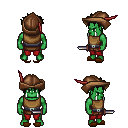
a pixel art fantasy rpg character, male body template, orc, green skin, leather chest armor, red pants, brown bedhead hairstyle, leather cap, brown slippers, dagger, four views (front, back, left, right), 2x2 character sprite sheet, small pixel art, hard edges, no anti-aliasing